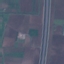
Label: Highway